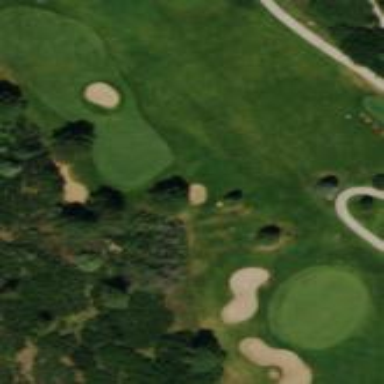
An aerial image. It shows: Grassy area designated as golf fairway.